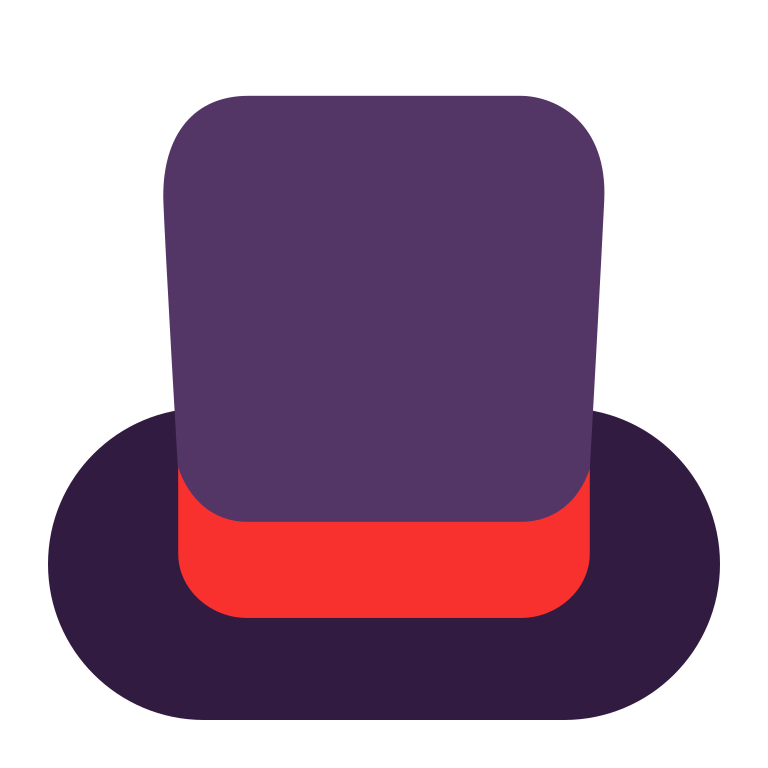
top hat flat